Question: Does anybody please have an advise on what to do with the too close values in different series, which overlap - like in the right bar below?
<URL>

I can't find a good <URL> for all of the data I have.
Shouldn't overlapping be handled by the Google charts automatically in this case? Is this a bug?
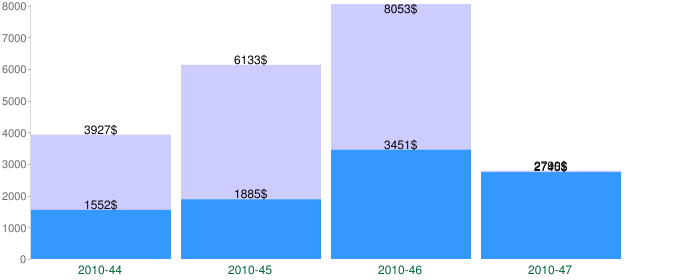
Answer: Yes, this is a bug in Google's API. But unfortunately, it is a deprecated API...